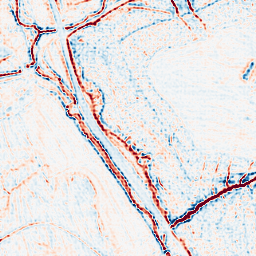
Category: multiscale
Decomposition family: log
Decomposition parameters: sigma: 1
Upsampling method: sinc_hamming
Upsampling parameters: scale: 8
kernel_size: 8
Upsampling scale: 8